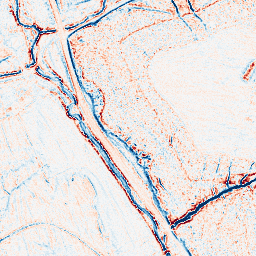
Category: edge_preserving
Decomposition family: anisotropic_diffusion
Decomposition parameters: iterations: 10
kappa: 10
gamma: 0.1
Upsampling method: bicubic
Upsampling parameters: scale: 2
Upsampling scale: 2